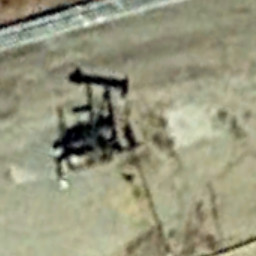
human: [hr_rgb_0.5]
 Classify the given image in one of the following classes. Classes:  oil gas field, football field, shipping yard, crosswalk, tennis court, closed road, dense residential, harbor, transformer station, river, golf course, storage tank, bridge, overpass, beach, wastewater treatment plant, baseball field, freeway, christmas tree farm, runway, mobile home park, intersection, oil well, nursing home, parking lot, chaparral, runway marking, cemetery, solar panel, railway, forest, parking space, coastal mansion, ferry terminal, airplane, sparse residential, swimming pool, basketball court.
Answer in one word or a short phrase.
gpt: oil well